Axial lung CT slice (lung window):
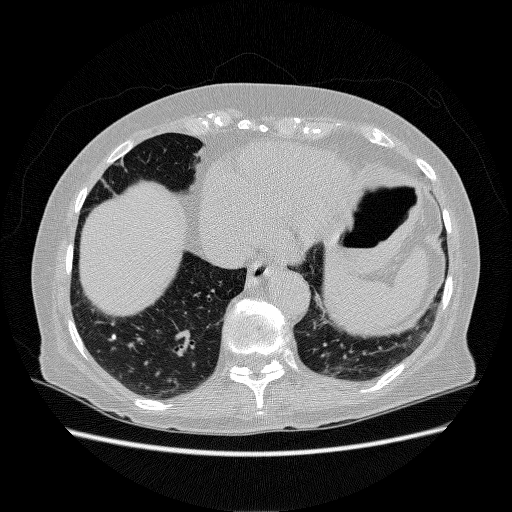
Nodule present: yes
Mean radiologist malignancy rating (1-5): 1